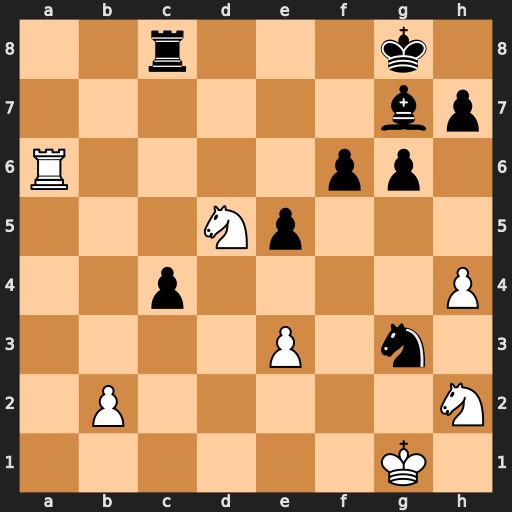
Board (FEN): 2r3k1/6bp/R4pp1/3Np3/2p4P/4P1n1/1P5N/6K1
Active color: w
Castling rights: -
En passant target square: -
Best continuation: Ne7+ Kf8 Nxc8